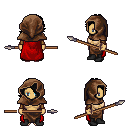
a pixel art fantasy rpg character, female body template, human, tanned skin, red cape, robe skirt, black swoop hairstyle, cloth hood, leather bracers, black shoes, spear, four views (front, back, left, right), 2x2 character sprite sheet, small pixel art, hard edges, no anti-aliasing